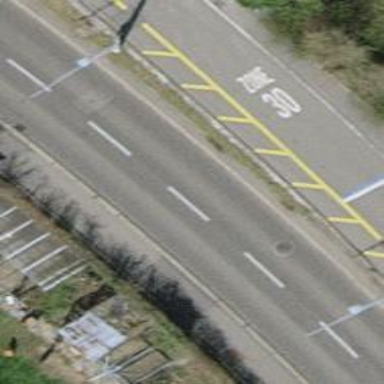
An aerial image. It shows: Tertiary road with asphalt surface and trolley wire. There is sidewalk on the left side of the road.